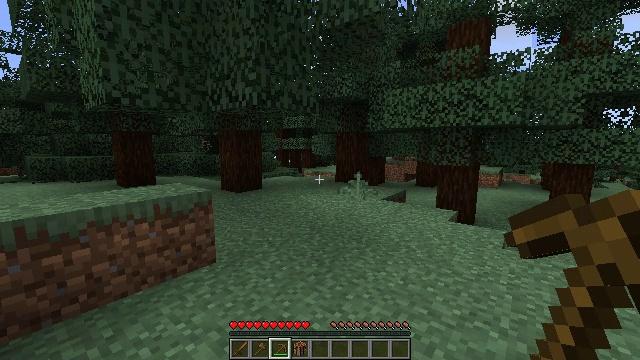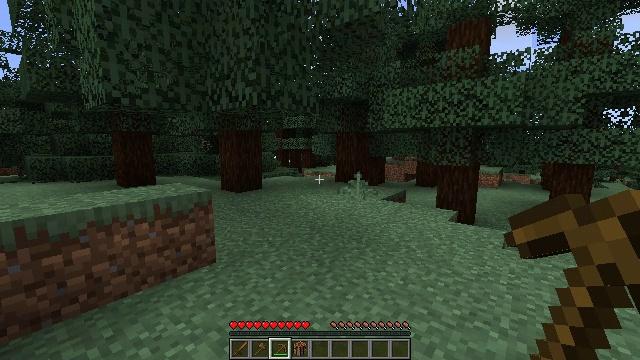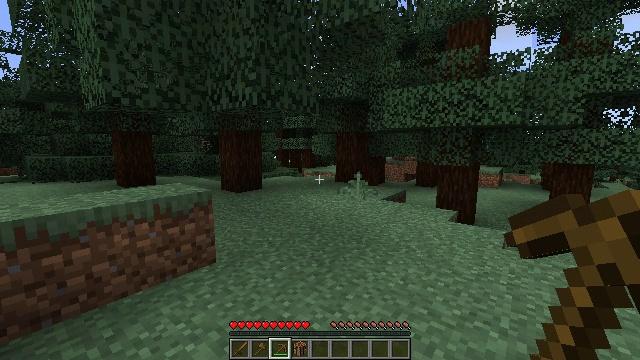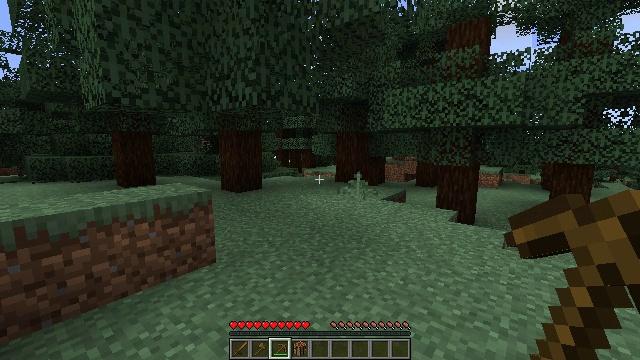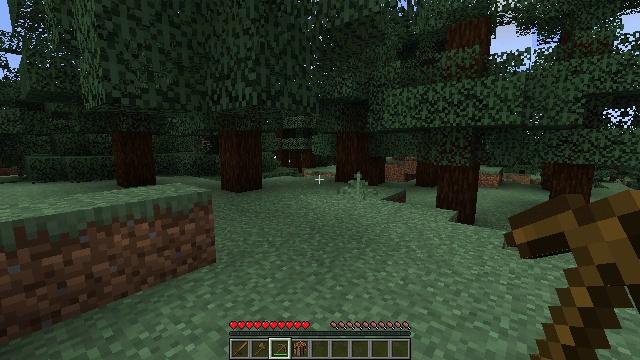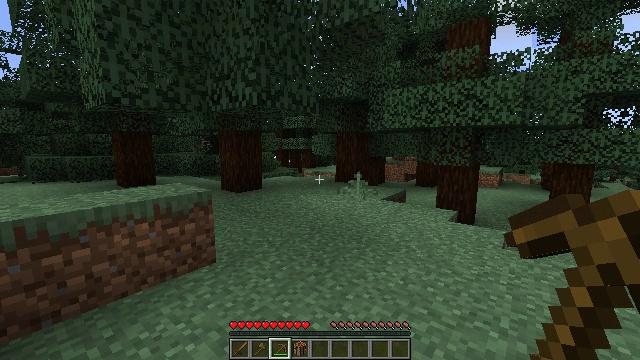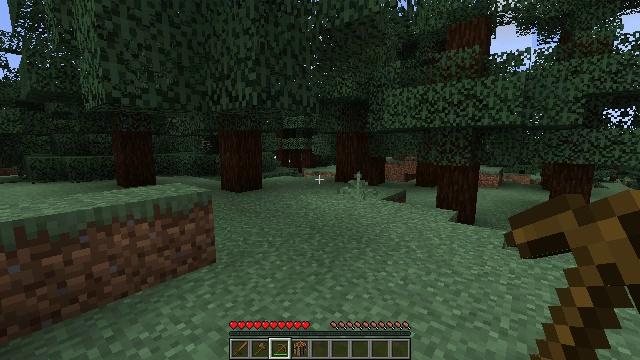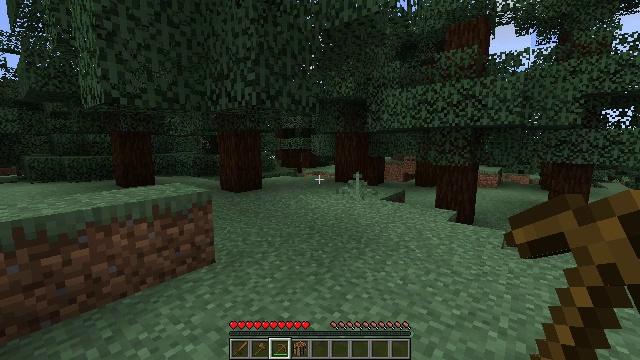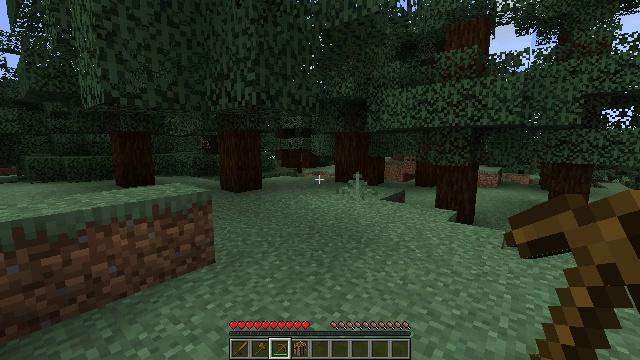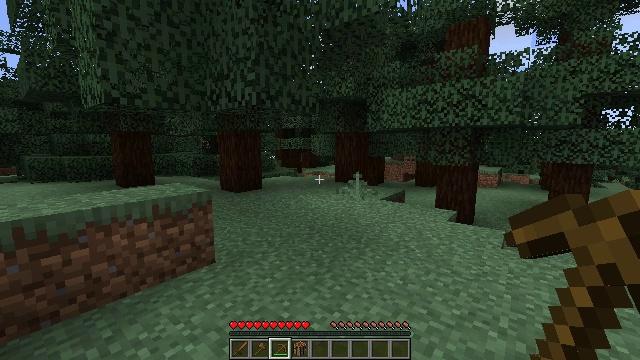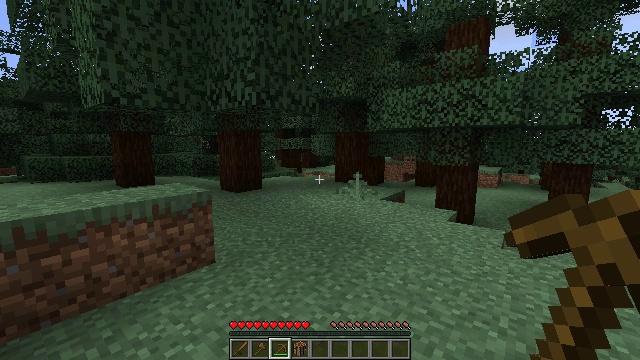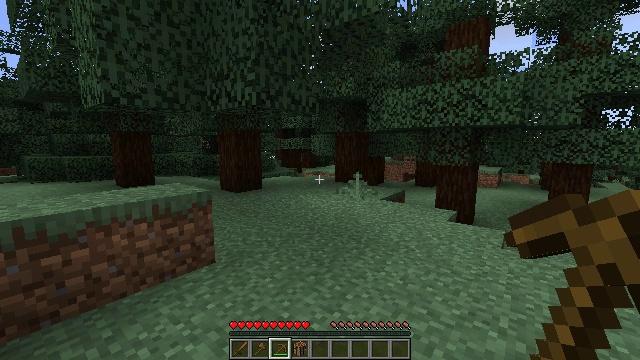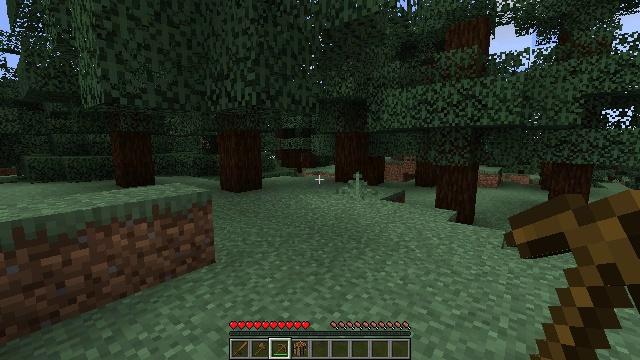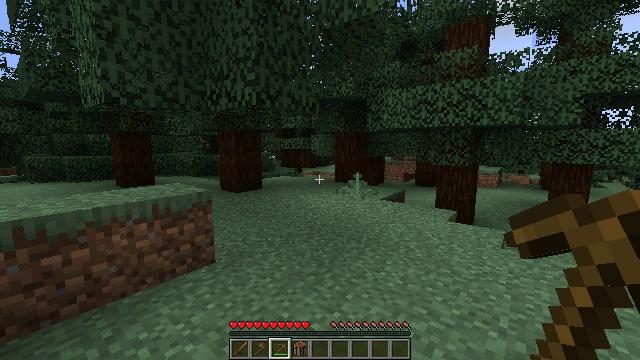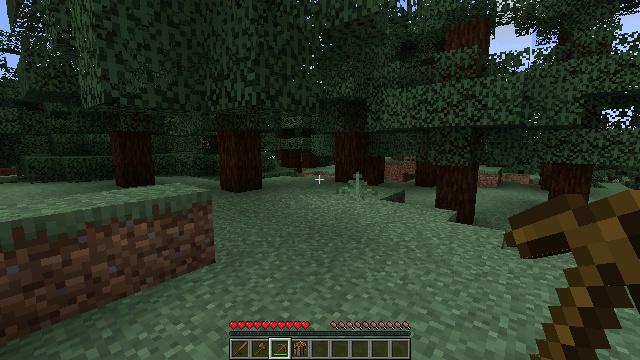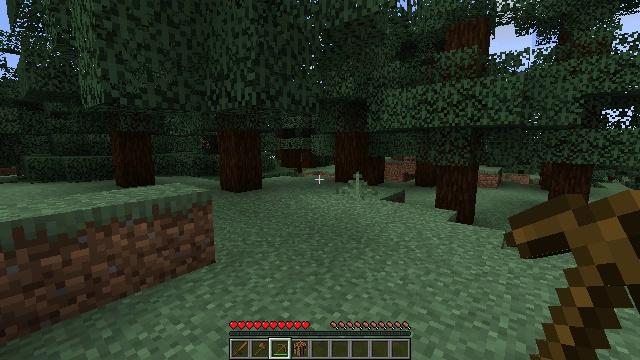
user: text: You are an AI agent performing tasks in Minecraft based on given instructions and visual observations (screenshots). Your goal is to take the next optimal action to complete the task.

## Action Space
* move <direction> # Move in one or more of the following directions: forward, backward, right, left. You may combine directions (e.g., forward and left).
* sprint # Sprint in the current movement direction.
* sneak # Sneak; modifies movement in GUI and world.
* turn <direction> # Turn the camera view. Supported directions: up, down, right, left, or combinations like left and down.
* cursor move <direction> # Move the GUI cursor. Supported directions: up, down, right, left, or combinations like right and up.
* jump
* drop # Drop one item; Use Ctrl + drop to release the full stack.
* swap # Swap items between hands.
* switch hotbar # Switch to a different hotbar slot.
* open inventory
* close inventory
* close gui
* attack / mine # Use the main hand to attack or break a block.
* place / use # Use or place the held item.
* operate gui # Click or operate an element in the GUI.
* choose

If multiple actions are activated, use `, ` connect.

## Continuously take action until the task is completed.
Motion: motion action
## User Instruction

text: Break the spruce log from the tree.
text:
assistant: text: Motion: no_op
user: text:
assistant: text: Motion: no_op
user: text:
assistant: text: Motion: no_op
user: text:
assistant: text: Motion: no_op
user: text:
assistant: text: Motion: no_op
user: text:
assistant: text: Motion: no_op
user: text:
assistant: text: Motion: no_op
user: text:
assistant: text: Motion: no_op
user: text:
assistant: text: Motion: no_op
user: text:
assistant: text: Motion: no_op
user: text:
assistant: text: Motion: no_op
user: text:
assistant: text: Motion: no_op
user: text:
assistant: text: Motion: no_op
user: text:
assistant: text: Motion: no_op
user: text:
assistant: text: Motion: no_op
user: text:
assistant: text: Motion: no_op
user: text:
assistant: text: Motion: no_op
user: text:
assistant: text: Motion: no_op
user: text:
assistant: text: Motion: no_op
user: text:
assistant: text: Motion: switch to hotbar 2
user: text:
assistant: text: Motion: switch to hotbar 2
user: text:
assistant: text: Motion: switch to hotbar 2
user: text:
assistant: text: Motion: switch to hotbar 2
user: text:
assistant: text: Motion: switch to hotbar 2
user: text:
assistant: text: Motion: no_op
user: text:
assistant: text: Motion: no_op
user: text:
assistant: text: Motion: turn right and up
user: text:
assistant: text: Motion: turn right and up
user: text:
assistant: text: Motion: turn right and up
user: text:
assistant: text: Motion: turn right